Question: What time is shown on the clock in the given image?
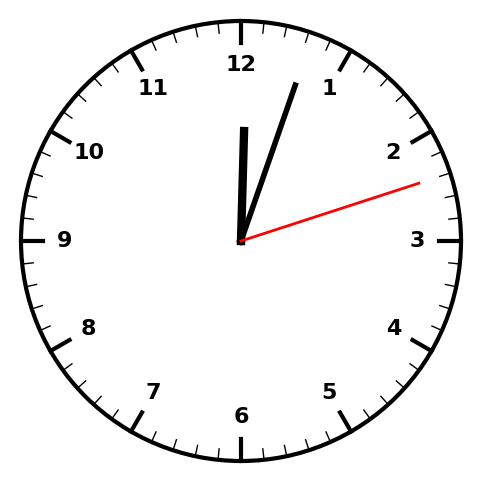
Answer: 12:03:12